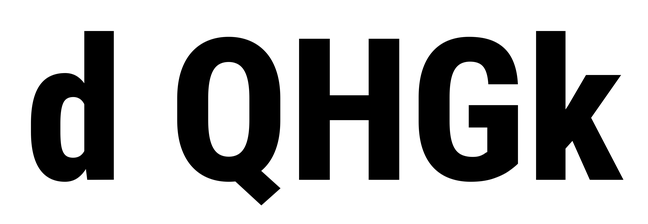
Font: Roboto_Condensed_ExtraBold